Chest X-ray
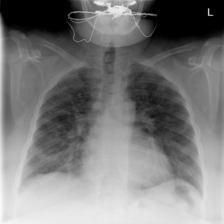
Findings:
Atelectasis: negative
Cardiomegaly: negative
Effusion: negative
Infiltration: negative
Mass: negative
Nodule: negative
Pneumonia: negative
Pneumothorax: negative
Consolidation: negative
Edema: negative
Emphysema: negative
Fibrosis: negative
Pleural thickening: negative
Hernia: negative